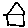
Label: house